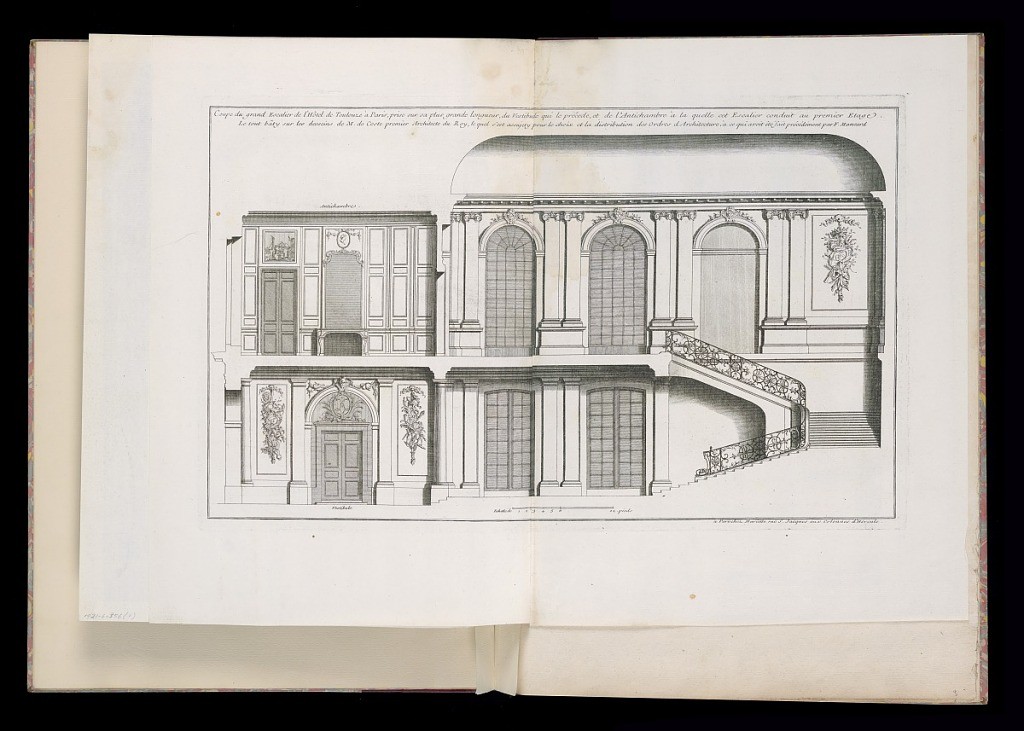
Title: Coupe du grand Escalier de l’Hôtel de Toulouse à Paris, prise sur sa plus grande longueur, du Vestibule qui le precede, et de l’Antichambre à la quelle cet Escalier conduit au premier Etage
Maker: Jean Mariette, French, 1660–1742
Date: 1713–42
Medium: Etching and engraving on laid paper
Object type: Print
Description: An architectural section depicting the grand staircase from the Hôtel de Toulouse in Paris, with a view of the vestibule entrance on the ground floor and the antechamber on the first floor. To the left, on the ground floor, a set of two-leaf doors topped with an arched tympanum decorated with palm leaves and the interlaced L's for the king of France, with trophies of arms and armor on paneling flanking the door. To the right, leading to the staircase, two sets of two-leafed doors with glass panels and pilasters. The large staircase leading up to the first floor has an ornate wrought-iron balustrade with rococo ornament and motifs. Upstairs there are two large arched windows with small glass panels, with pilasters. And a view of the inside of the Vestibule with paneling, a chimneypiece and overmantel mirror with a panel above featuring an oval profile portrait and a festoon of flowers. To the left, two-leafed doors with a square overdoor painting depicting a landscape and ruins. There is a scale below and the plate is titled.